Question: I have been looking through some libraries and the API itself for a solution like the one apartmentlist.com uses to show parts of cities. For example when you hover over Palo Alto, Menlo Park or Redwood City, you get a nice overlay that cover that parts.
I would like to do the same thing, but have no clue how it is done.
Have found out a bit about polygons but I don't really think that is what I am looking for?

Thanks in advance.
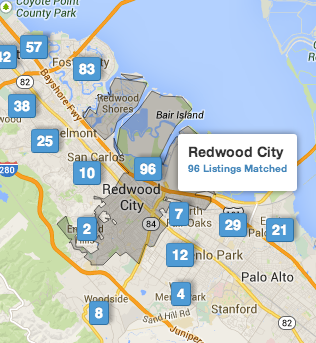
Answer: It was polygons I wanted to use. They are easy to create by using the Google Maps Drawing Library.
<URL>